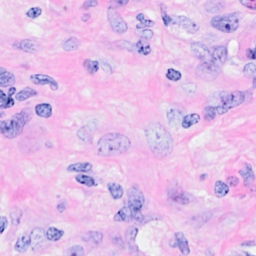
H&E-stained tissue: Breast